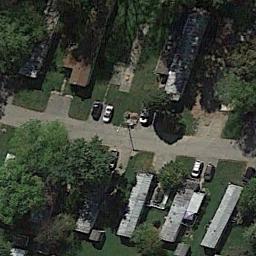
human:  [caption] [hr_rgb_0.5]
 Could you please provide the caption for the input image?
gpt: The mobile home park has some neatly arranged mobile homes and trees on the grass and a road goes through the mobile home park .

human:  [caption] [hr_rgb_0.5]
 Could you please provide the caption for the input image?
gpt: There are three rows of mobile homes .

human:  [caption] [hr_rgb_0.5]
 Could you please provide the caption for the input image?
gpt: The mobile home park is on the grass next to some trees and road .

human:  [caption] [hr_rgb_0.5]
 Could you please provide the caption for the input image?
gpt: There are many trees in the mobile home park .

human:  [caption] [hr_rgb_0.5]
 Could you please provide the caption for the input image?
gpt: There are some buildings and green trees in the mobile home park .